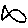
Label: fish